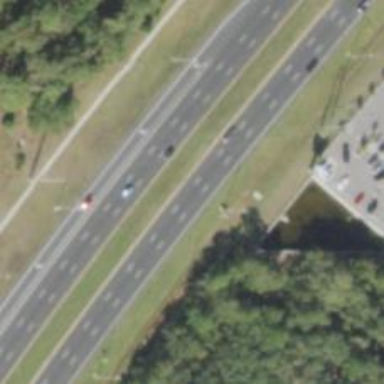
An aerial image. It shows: Asphalt trunk highway.